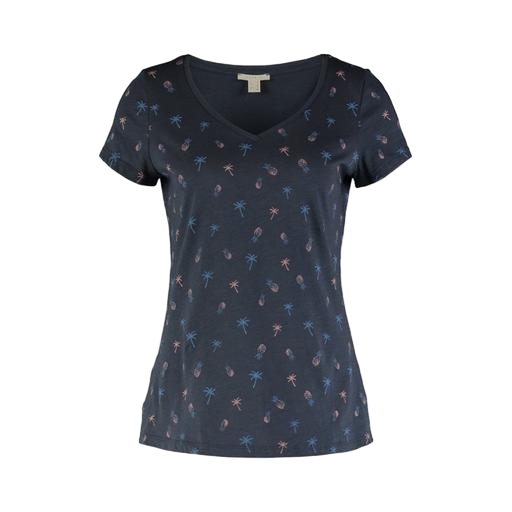
blue plus size printed t-shirt only macy, blue pima medallion-print t-shirt only macy, blue printed contrast t-shirt only macy, white background